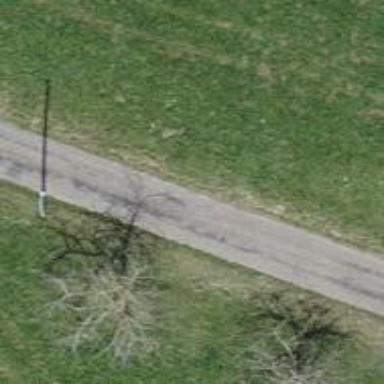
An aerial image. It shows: Well-maintained track road of grade 1.